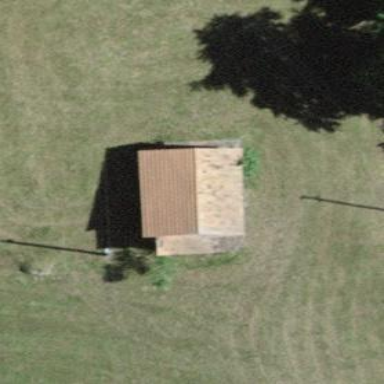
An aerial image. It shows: Rural barn.